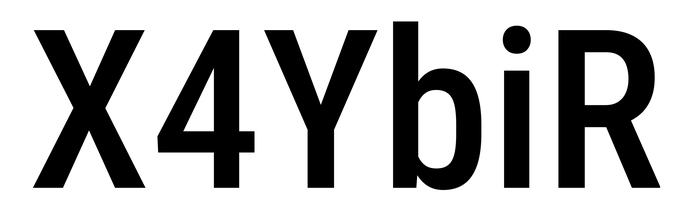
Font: Roboto_Condensed_Medium